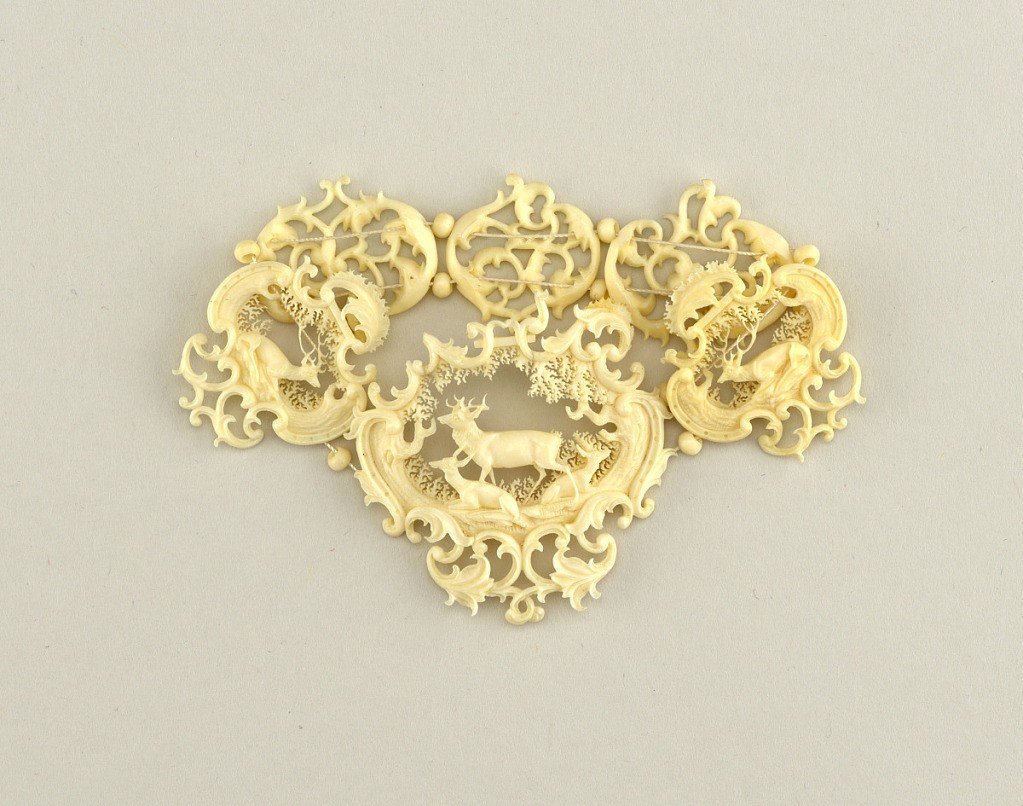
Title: Bracelet
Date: ca. 1850
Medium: Ivory, elastic/cord
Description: Delicately carved ivory made in both Germany and Switzerland. Two famous workshops at Odenwald Graf von Erbach-Erbach and Swiss towns of Thun and Brienz.